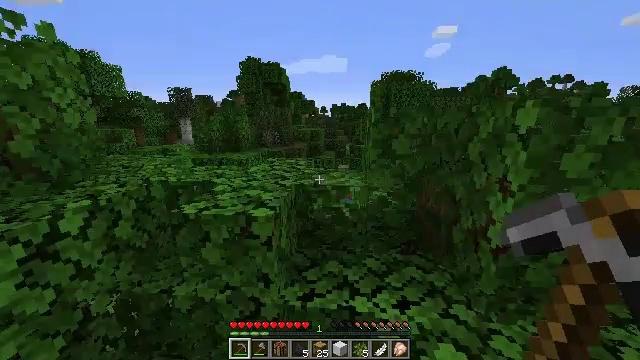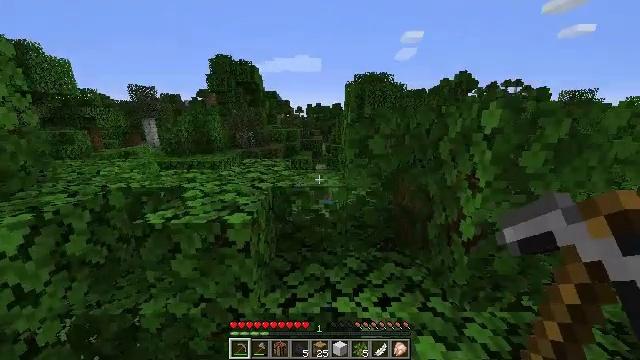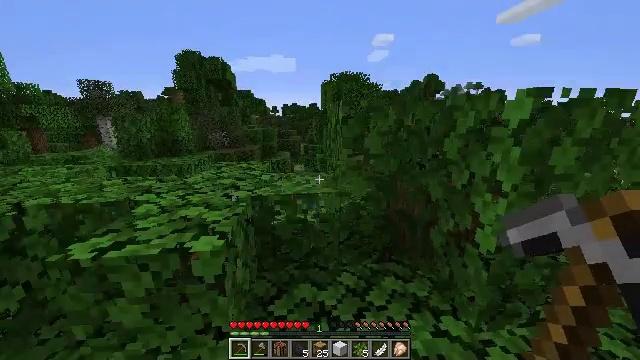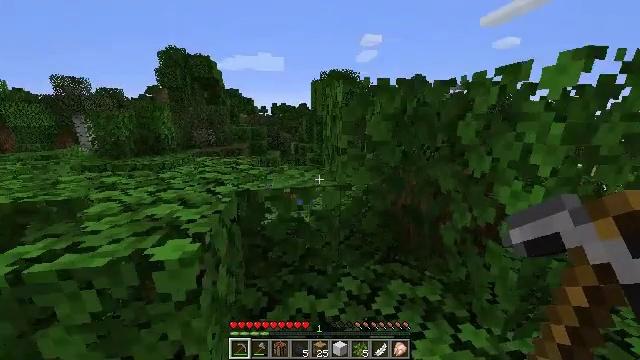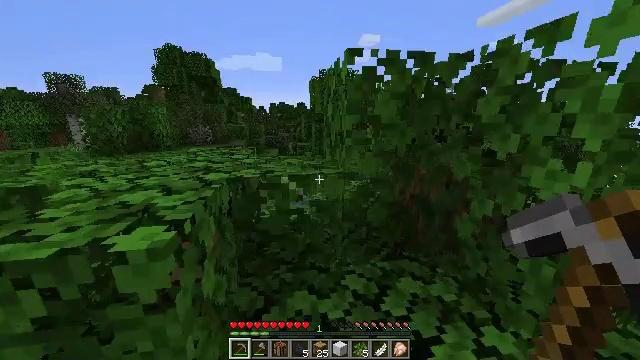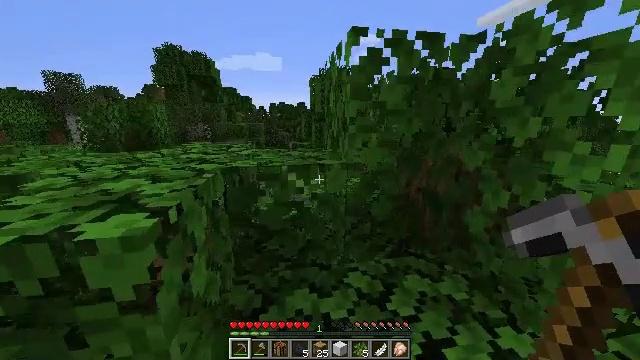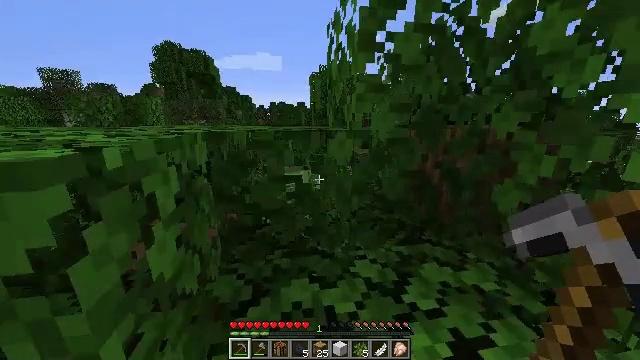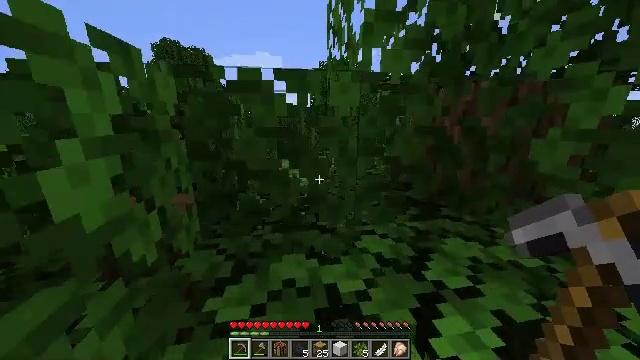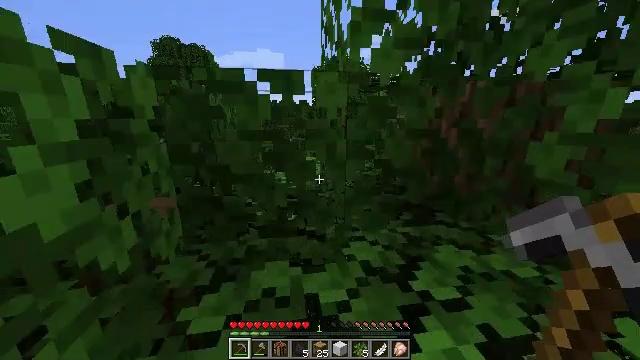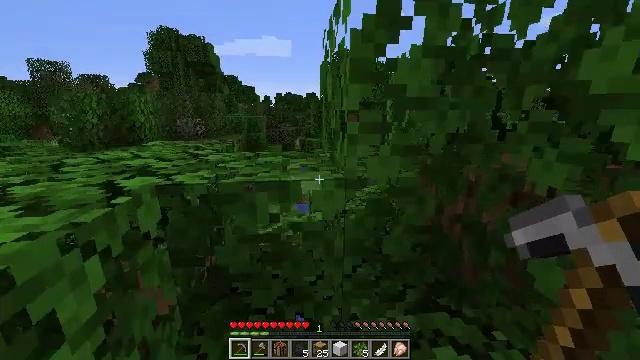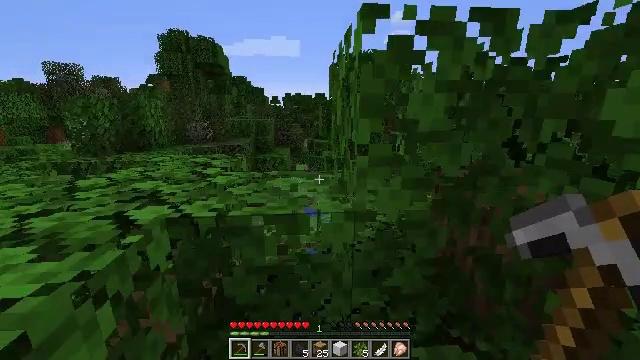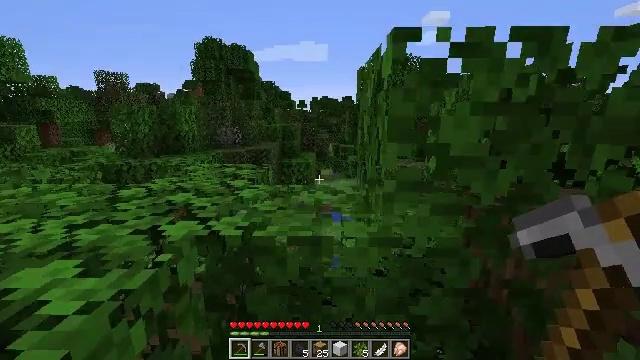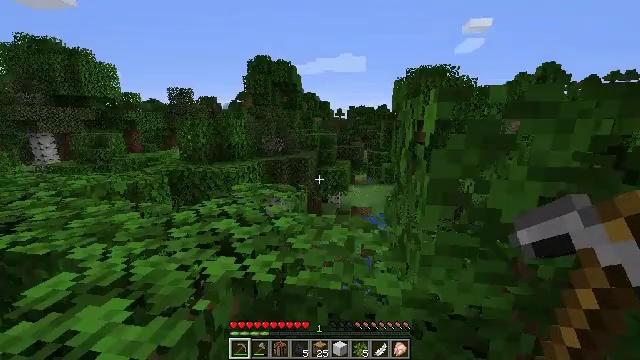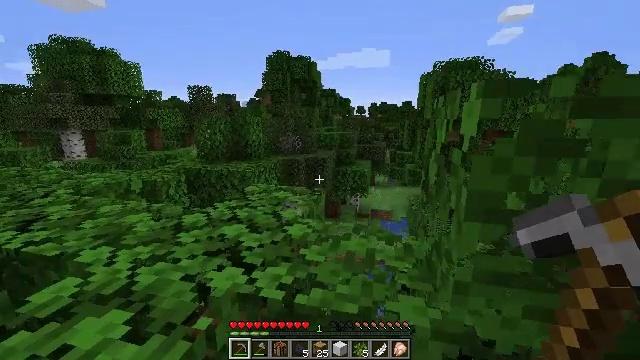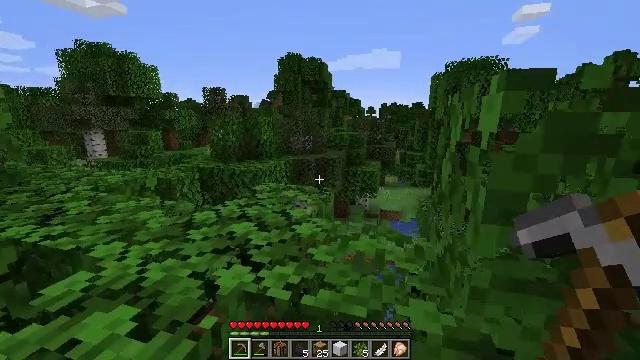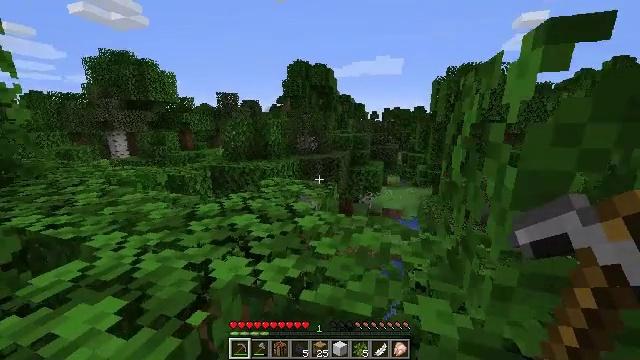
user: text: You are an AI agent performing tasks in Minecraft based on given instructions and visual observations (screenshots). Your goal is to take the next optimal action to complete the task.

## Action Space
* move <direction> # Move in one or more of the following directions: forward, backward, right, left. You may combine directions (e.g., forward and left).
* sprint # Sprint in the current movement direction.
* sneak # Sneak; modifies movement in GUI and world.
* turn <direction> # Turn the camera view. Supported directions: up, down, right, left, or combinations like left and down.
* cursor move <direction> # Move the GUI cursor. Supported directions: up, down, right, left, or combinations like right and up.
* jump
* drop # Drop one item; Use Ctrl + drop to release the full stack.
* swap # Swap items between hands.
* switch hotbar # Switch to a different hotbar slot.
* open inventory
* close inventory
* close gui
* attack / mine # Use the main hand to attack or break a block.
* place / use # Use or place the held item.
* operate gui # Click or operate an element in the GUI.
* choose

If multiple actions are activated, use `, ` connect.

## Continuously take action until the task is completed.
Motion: motion action
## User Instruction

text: Hunt fish.
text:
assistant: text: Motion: move forward and move right, sprint, turn right
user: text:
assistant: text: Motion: move forward and move right, sprint, turn right
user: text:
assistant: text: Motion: move forward and move right, sprint, turn right
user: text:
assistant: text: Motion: move forward and move right, sprint
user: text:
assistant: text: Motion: move forward and move right, sprint
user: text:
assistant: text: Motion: move forward and move right
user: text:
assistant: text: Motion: move forward and move right
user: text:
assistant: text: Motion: move forward and move right, jump
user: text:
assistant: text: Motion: move forward, turn left, jump
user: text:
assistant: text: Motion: move forward, sprint, turn left, jump
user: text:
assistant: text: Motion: move forward, sprint, turn left, jump
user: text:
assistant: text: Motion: move forward, sprint, turn left, jump
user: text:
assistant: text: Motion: move forward, sprint, turn left
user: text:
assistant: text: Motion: move forward, turn left
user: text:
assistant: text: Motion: move forward, turn left
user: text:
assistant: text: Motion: move forward and move left
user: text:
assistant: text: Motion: move forward and move left, jump
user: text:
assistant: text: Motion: move forward and move left, jump
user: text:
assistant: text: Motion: move forward and move left, turn right, jump
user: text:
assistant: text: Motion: move forward and move left, turn right and down, jump
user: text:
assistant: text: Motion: move forward and move left, turn right and down, jump
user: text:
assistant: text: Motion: move forward and move left, turn right and down
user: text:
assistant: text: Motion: move forward
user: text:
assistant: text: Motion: move forward, turn right and down
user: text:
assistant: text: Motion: move forward, turn right and down
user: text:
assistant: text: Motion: turn right and down
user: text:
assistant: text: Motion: turn right
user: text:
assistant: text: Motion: no_op
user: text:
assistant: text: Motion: no_op
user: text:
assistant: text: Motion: no_op